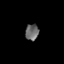
Tissue: skin
Cell type: Epithelial cells
Senescence score: 0.2694
Nuclear area (px): 209
Mean DAPI intensity: 104.129